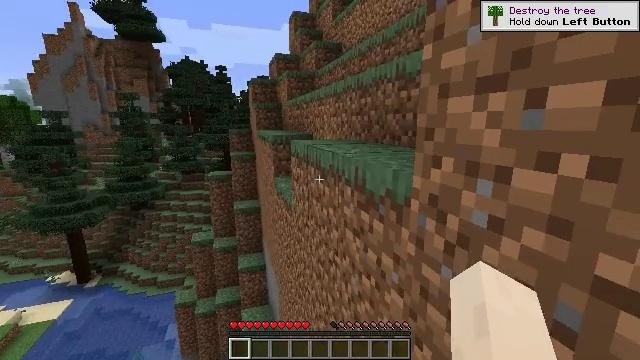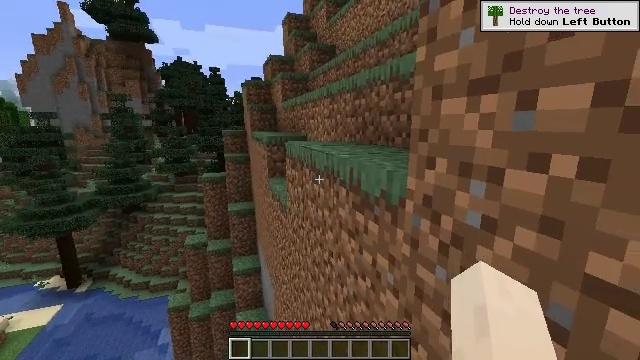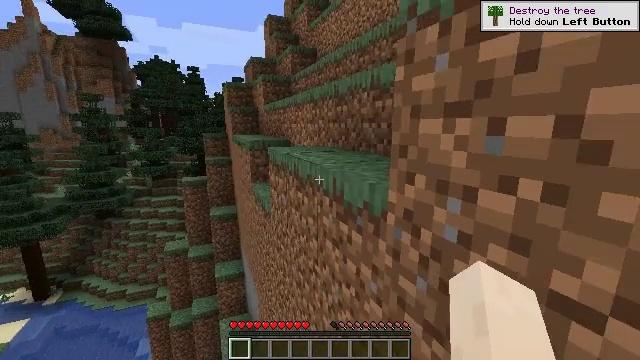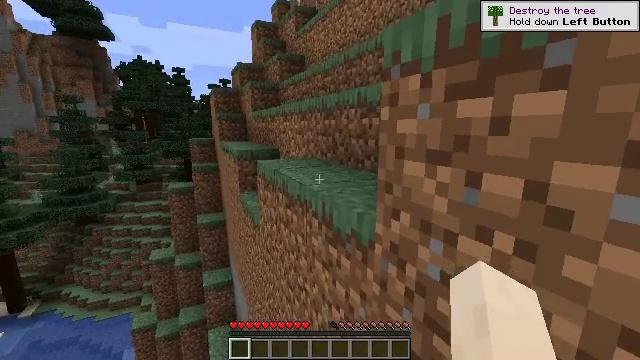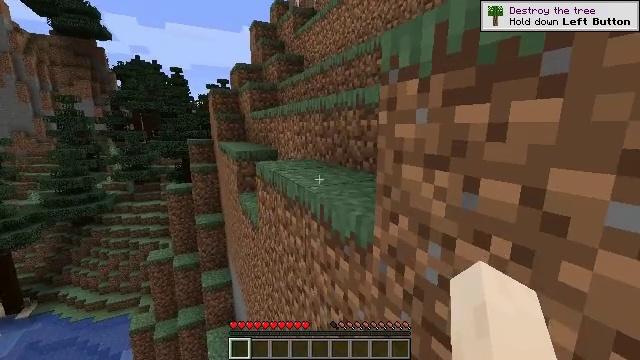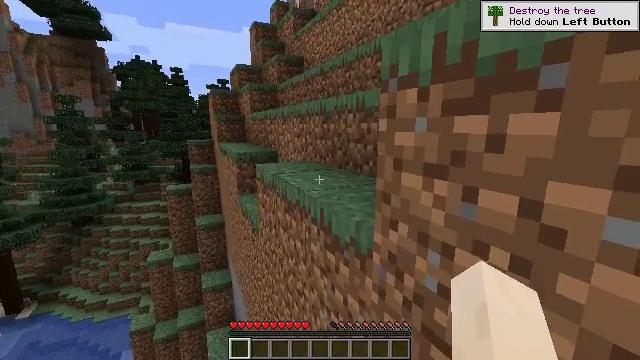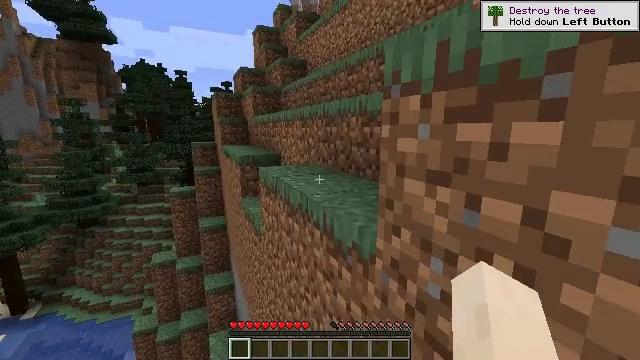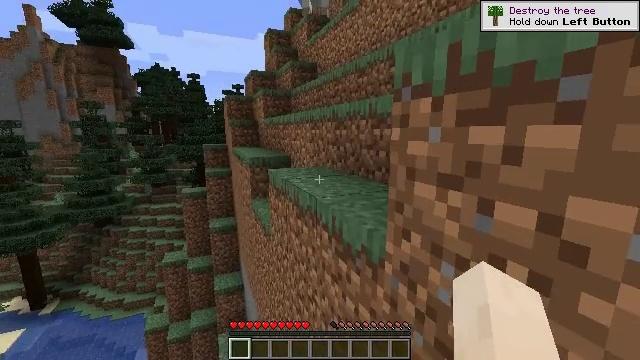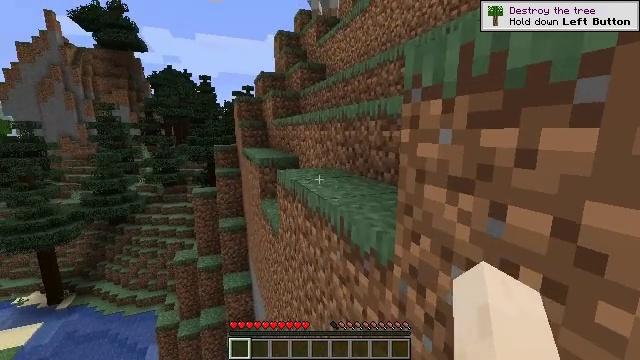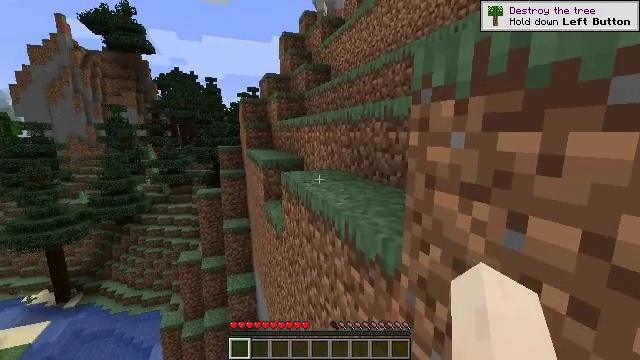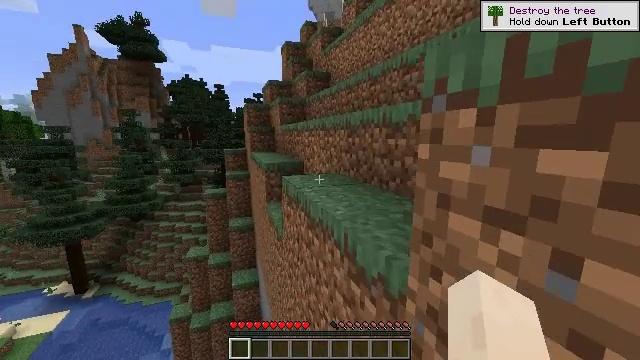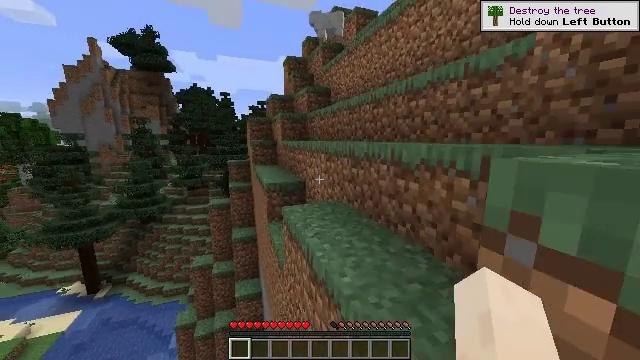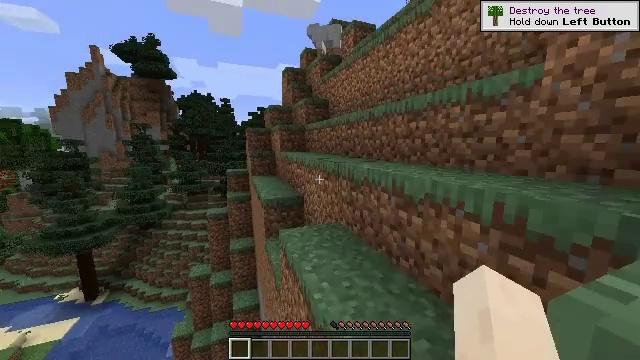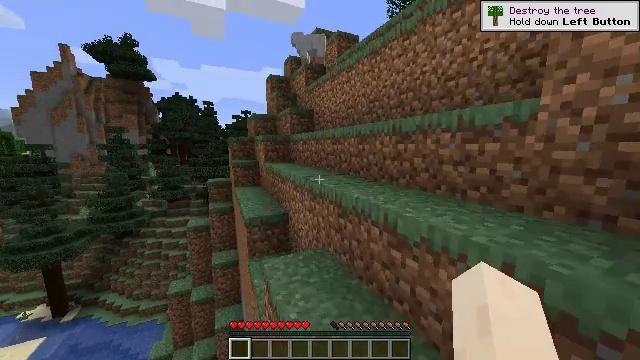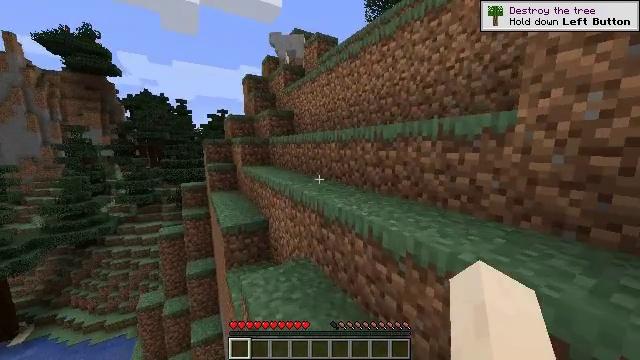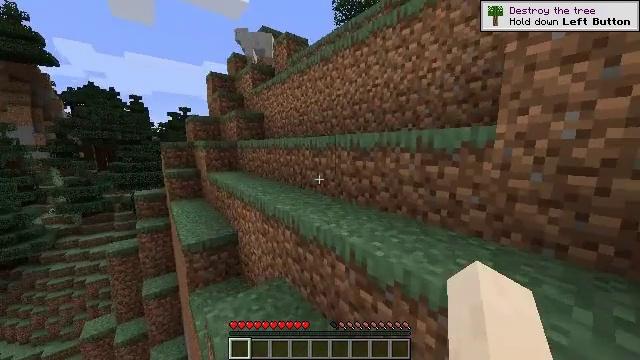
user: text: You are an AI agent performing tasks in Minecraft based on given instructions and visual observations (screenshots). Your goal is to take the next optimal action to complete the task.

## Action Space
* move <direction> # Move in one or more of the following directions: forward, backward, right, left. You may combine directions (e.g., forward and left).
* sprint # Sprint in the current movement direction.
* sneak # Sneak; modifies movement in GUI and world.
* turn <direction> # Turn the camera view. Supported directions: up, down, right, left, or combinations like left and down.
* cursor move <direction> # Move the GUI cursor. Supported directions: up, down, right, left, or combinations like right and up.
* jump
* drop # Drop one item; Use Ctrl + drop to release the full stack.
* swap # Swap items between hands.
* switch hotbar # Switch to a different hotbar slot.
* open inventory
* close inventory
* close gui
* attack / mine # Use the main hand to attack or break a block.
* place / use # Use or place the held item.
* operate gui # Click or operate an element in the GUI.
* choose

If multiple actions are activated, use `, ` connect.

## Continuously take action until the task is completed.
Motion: motion action
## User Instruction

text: Kill the sheep.
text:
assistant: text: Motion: turn right
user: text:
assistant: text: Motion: turn right
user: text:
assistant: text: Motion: turn right
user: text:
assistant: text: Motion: no_op
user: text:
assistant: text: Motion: no_op
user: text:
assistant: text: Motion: no_op
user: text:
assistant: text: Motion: turn left
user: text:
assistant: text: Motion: sprint, turn left
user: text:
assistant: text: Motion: move forward, sprint, turn left
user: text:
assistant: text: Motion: move forward, sprint
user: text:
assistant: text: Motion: move forward, sprint, jump
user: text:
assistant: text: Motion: move forward, sprint, jump
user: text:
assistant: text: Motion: move forward, sprint, turn right, jump
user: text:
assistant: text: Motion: move forward, sprint, turn right, jump
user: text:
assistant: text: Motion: move forward, sprint, turn right, jump
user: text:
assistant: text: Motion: move forward, sprint, turn right, jump
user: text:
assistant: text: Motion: move forward, sprint, turn right and up, jump
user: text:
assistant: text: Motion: move forward, sprint, turn right and up, jump
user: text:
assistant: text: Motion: move forward, sprint, turn right and up, jump
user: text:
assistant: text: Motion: move forward, sprint, turn right and up
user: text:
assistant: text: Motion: move forward, sprint, jump
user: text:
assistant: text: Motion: move forward, sprint, jump
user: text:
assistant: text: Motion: move forward, sprint, turn left and up, jump
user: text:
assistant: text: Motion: move forward, sprint, turn left, jump
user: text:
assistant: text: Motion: move forward, sprint, turn left, jump
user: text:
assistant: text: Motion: move forward, sprint, turn left and down
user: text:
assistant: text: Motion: move forward, sprint, turn left
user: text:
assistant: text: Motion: move forward, sprint
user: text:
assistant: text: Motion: move forward, sprint
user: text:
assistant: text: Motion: move forward, sprint, jump